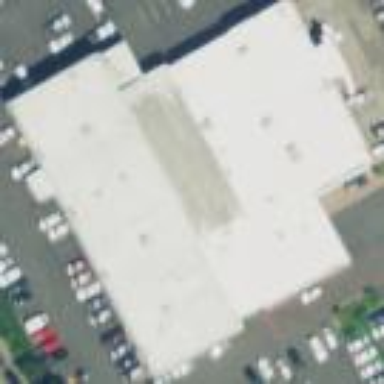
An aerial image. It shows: Building that houses car shop.